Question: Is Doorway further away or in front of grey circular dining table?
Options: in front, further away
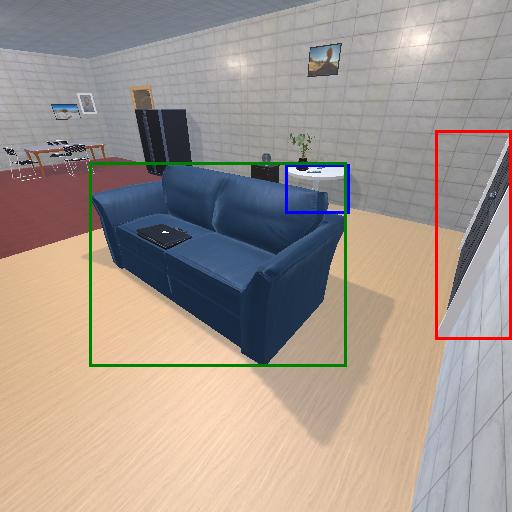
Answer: in front